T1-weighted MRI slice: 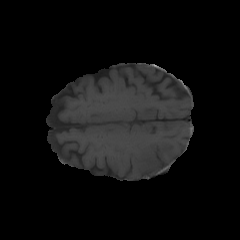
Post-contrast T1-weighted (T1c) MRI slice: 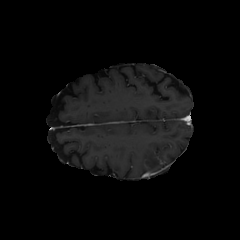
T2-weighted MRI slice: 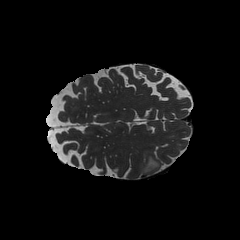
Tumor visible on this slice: yes